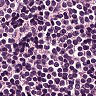
Metastatic tissue present: no